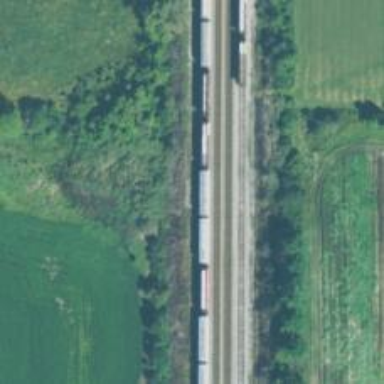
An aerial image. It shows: Abandoned railway yard.